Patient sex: M
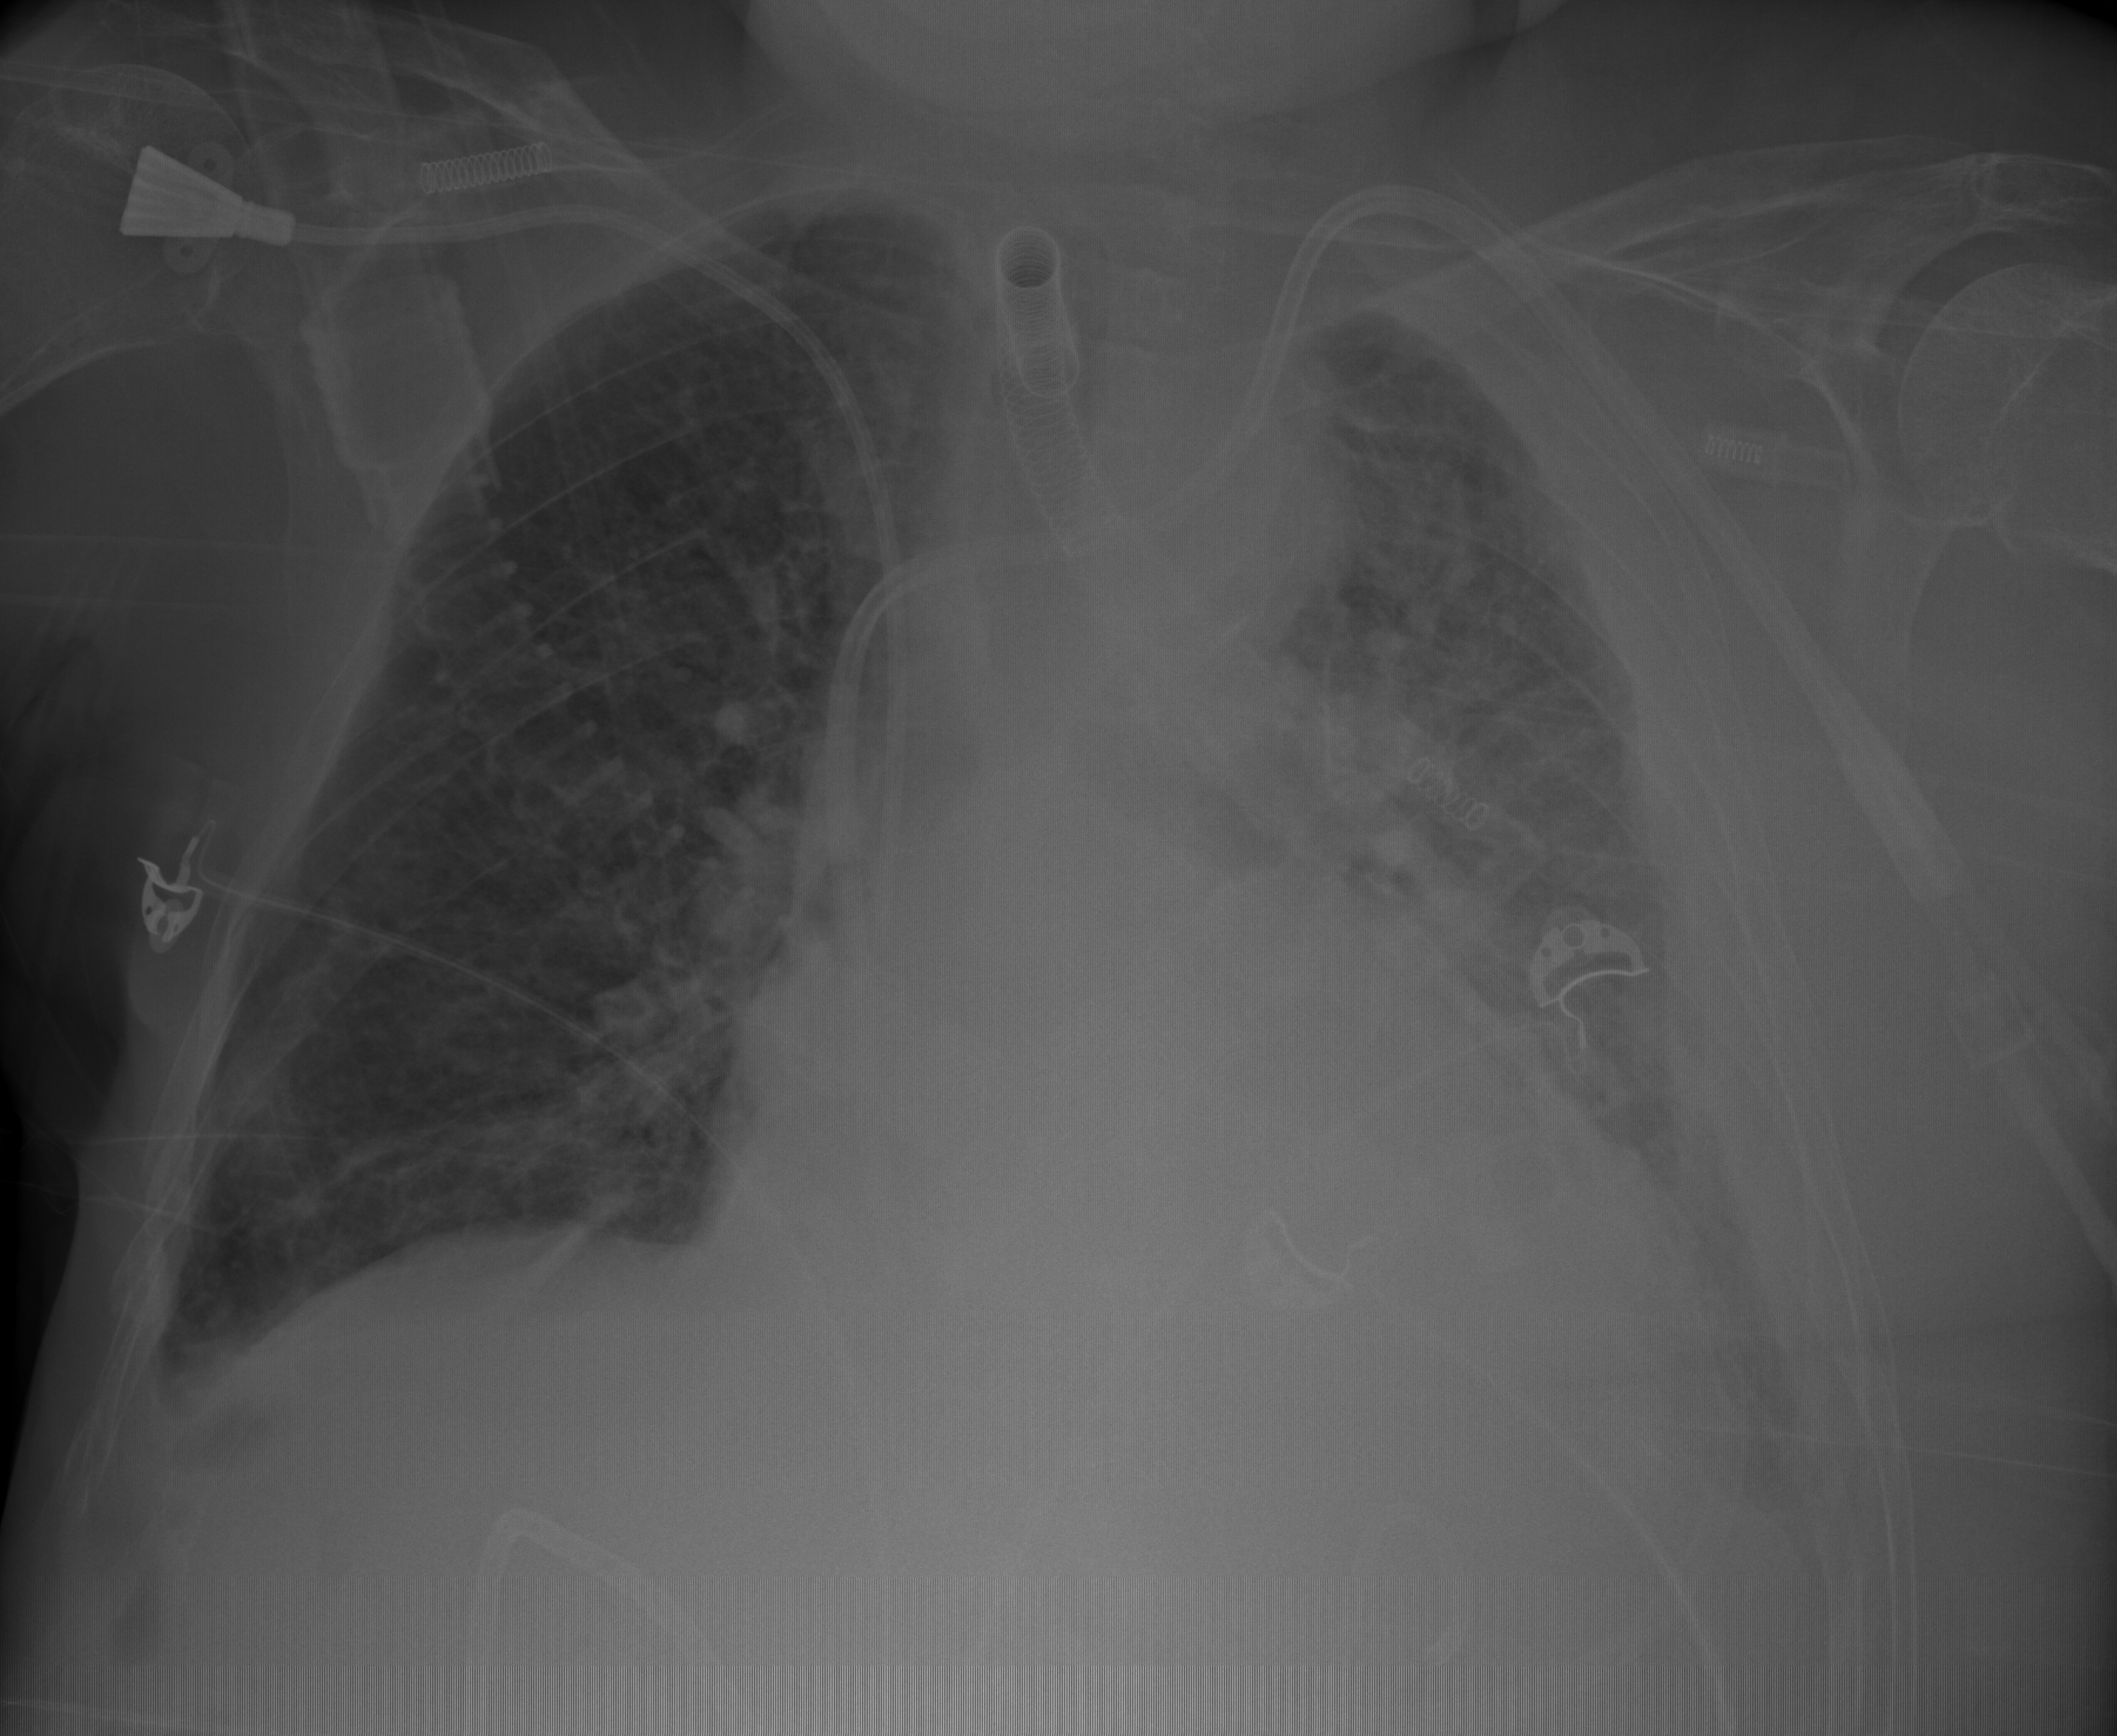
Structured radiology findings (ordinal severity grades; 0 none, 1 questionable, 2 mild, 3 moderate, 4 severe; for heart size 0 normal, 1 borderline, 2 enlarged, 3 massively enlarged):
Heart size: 2
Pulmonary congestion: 2
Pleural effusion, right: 2
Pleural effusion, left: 3
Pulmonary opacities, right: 0
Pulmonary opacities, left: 2
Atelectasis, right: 2
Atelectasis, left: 2